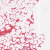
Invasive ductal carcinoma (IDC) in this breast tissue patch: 0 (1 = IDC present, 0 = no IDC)